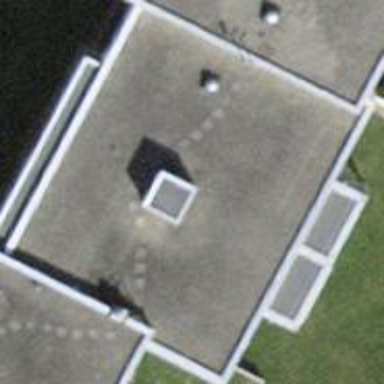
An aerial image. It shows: Flat roofed building.